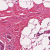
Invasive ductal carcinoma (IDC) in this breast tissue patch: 0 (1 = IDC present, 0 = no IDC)